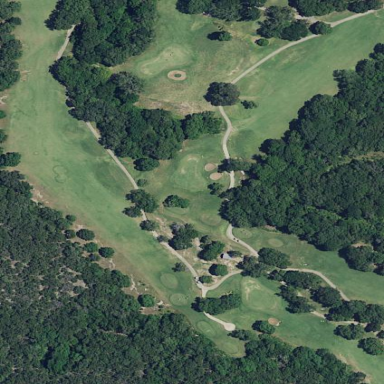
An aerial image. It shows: Golf rough area.